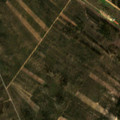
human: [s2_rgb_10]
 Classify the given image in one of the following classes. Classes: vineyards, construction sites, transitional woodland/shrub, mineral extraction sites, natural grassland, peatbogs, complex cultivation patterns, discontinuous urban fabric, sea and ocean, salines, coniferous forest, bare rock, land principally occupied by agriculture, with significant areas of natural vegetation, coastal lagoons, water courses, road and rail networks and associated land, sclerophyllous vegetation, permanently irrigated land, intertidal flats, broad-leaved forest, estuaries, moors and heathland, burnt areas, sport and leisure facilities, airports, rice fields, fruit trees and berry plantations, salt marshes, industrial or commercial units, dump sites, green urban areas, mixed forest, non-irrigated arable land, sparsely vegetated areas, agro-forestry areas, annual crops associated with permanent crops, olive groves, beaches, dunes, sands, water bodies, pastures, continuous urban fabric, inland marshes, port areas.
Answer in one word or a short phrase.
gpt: broad-leaved forest, coniferous forest, transitional woodland/shrub